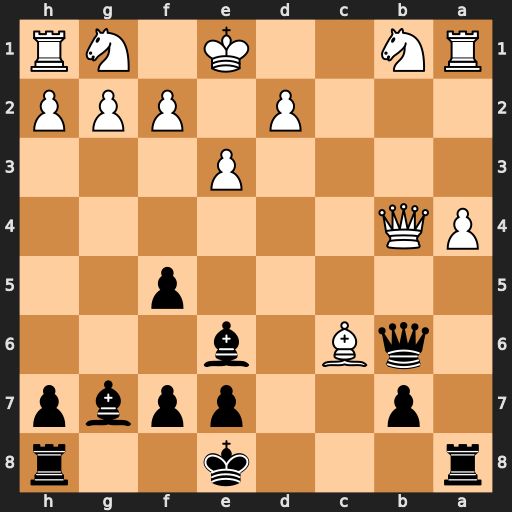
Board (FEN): r3k2r/1p2ppbp/1qB1b3/5p2/PQ6/4P3/3P1PPP/RN2K1NR
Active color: b
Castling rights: KQkq
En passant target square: -
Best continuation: Qxc6 Ne2 Bxa1